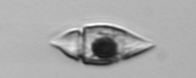
Label: Amphidinium